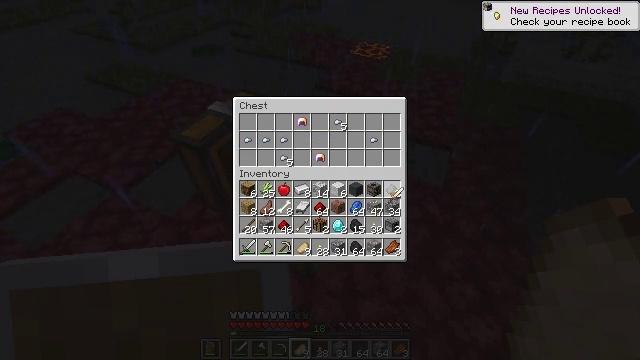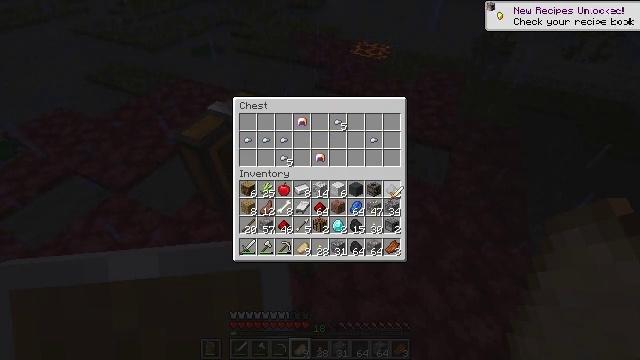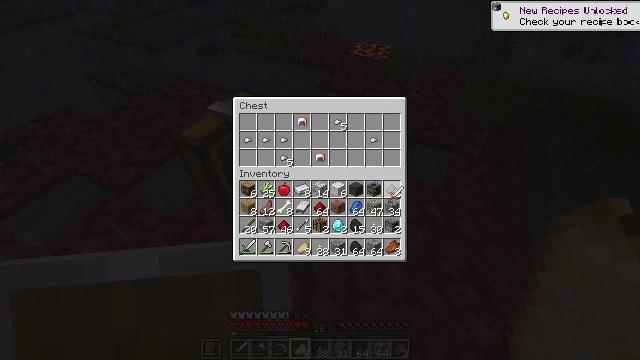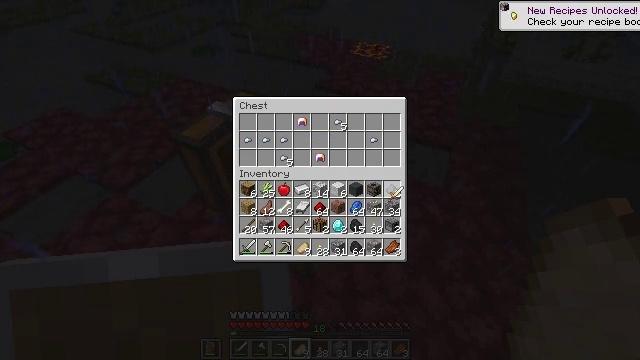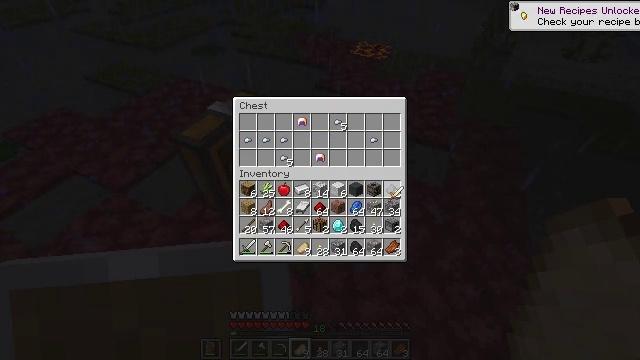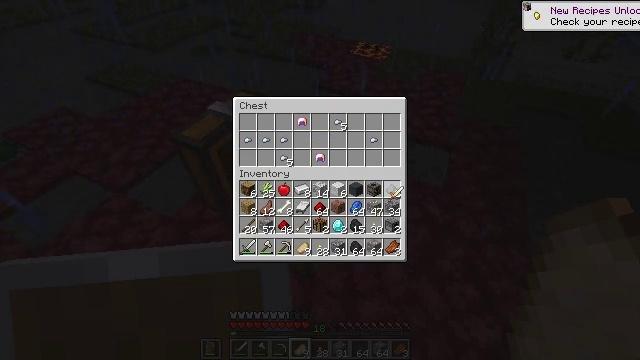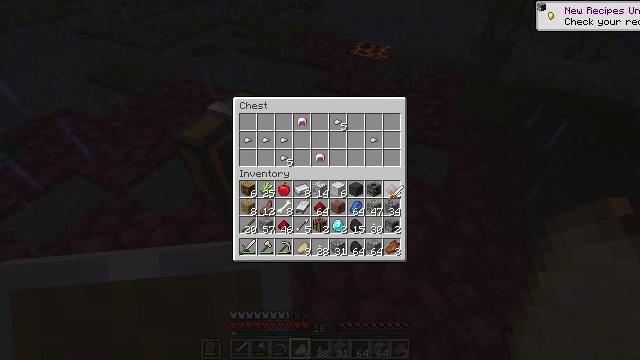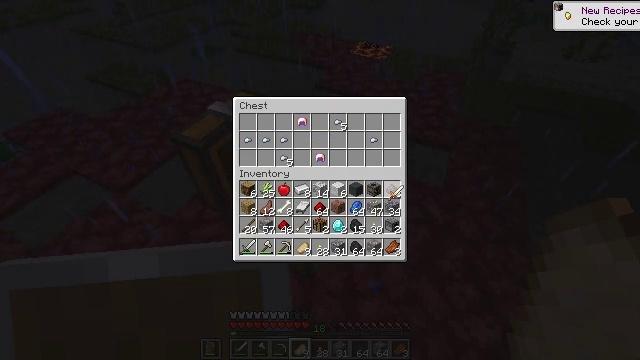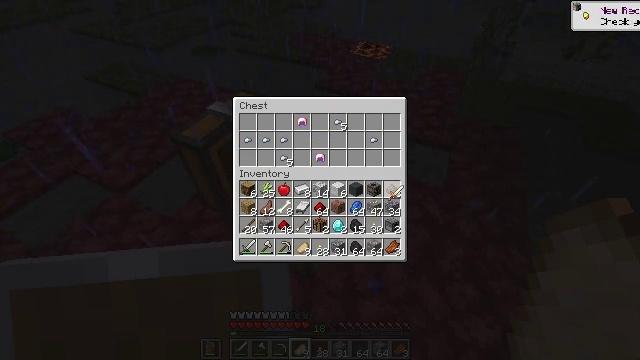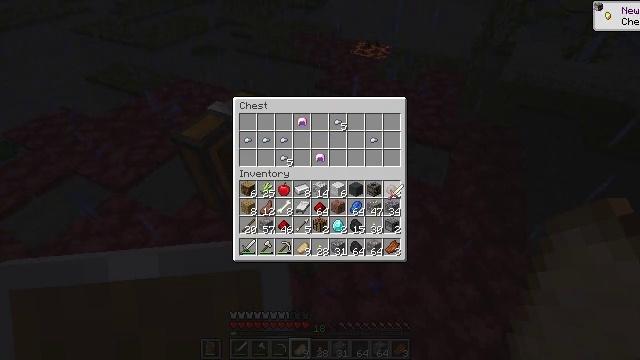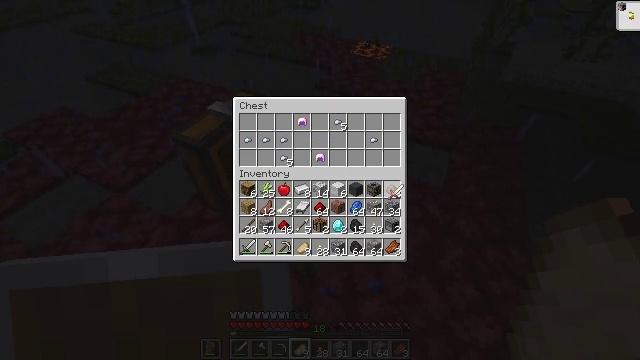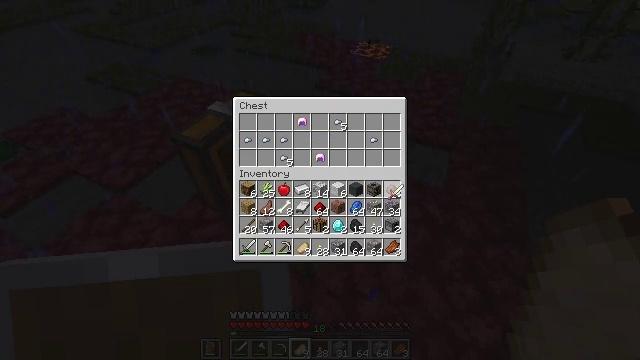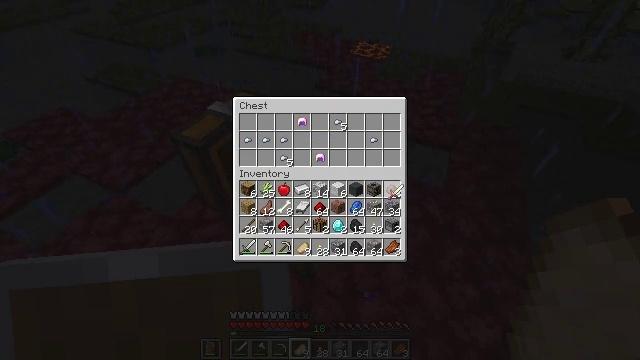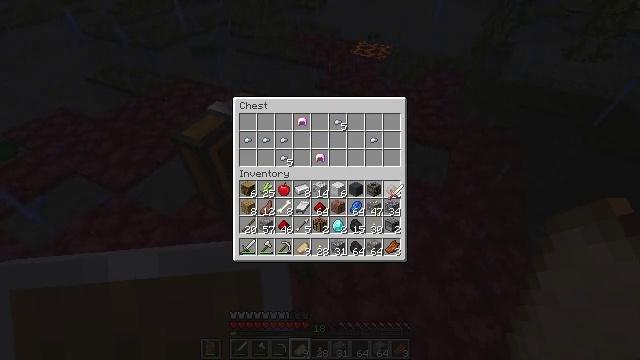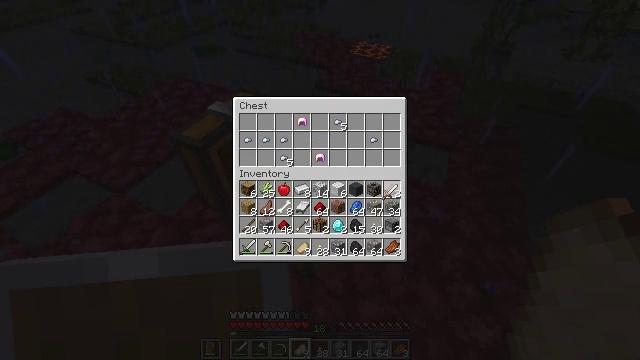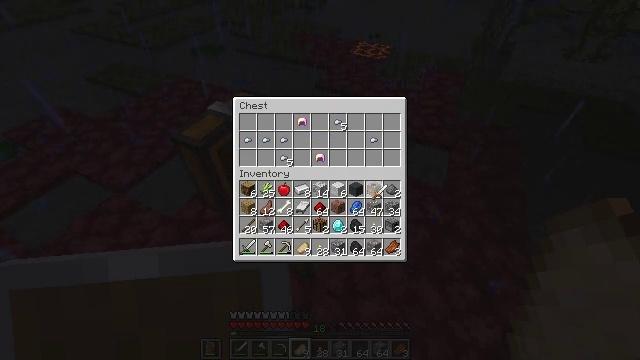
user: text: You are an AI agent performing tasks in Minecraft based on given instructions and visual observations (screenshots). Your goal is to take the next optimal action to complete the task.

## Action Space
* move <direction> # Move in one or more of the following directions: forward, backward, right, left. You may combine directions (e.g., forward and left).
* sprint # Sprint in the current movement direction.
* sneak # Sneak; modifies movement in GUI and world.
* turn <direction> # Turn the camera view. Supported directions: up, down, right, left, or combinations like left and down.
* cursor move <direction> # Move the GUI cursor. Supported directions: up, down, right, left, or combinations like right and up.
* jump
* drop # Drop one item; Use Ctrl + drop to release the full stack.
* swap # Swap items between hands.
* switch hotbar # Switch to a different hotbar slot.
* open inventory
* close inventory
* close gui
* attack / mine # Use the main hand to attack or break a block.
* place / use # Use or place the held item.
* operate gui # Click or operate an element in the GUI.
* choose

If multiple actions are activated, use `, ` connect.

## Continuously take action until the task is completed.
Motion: motion action
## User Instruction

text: Drop an apple.
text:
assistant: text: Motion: no_op
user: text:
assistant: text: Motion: no_op
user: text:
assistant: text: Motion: no_op
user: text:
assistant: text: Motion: no_op
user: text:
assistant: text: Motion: no_op
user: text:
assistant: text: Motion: no_op
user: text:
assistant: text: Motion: no_op
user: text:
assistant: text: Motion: no_op
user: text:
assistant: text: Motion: no_op
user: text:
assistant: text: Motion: no_op
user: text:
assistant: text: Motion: no_op
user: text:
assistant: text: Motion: no_op
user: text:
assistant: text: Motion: no_op
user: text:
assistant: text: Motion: no_op
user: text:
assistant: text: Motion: cursor move left
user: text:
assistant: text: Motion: cursor move left
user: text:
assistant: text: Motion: no_op
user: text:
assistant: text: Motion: no_op
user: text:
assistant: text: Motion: no_op
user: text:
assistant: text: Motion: no_op
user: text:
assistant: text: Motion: no_op
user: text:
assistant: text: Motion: no_op
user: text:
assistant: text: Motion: no_op
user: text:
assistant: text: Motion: operate gui
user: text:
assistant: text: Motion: operate gui
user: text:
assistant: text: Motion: no_op
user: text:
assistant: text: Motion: no_op
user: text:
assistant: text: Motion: no_op
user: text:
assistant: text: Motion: cursor move up
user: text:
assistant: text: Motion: no_op